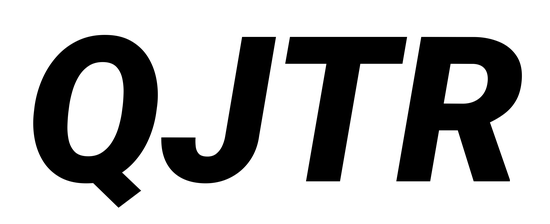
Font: Roboto-Italic_Black_Italic